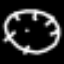
Label: clock